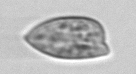
Label: Prorocentrum_dentatum